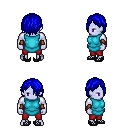
a pixel art fantasy rpg character, male body template, dark elf, purple skin, teal tunic, red pants, blue bangs hairstyle, cloth bracers, ghillies, four views (front, back, left, right), 2x2 character sprite sheet, small pixel art, hard edges, no anti-aliasing